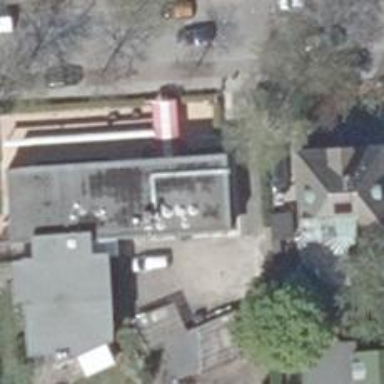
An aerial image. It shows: Restaurant.